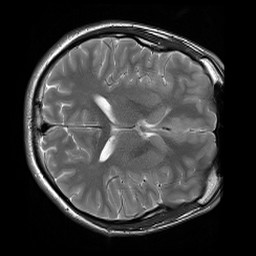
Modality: T2w
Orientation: axial
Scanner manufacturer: siemens
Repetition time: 3.9 s
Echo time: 0.076 s